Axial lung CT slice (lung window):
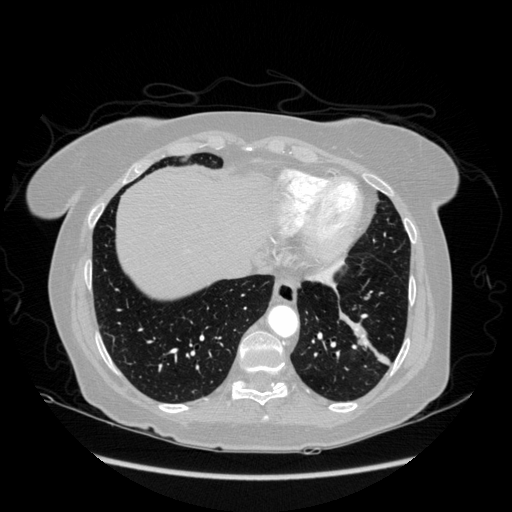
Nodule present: no